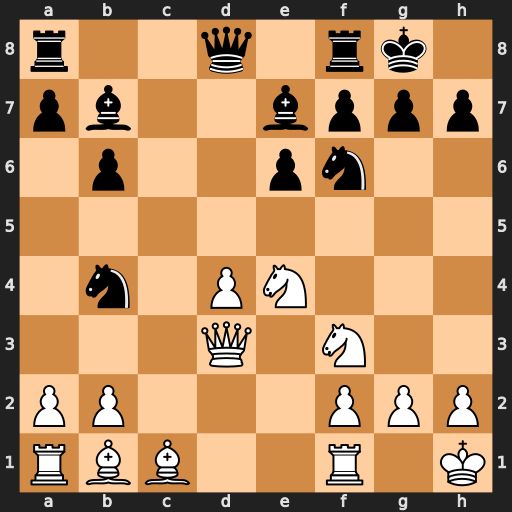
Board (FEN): r2q1rk1/pb2bppp/1p2pn2/8/1n1PN3/3Q1N2/PP3PPP/RBB2R1K
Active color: w
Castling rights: -
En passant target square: -
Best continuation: Nxf6+ Kh8 Qxh7#